Question: I was handed a code base for a screen with a UITableView with a bunch of sections. One thing I have to do is add a Segmented Control to switch some of the sections on and off, depending on the user's province.
I'd like to put the segmented control along the top of the screen, right under an existing header image. However, I'm at a loss as to how they got the image there in the first place. It seems to be "inside" the table view, but when I try to place my control there it rejects the drag.
Notice the view hierarchy in the following image. I've tried dragging into this part of the screen as well as the storyboard, but nothing seems to let me put it there.
I'm sure this is simply, but anyone know the trick?

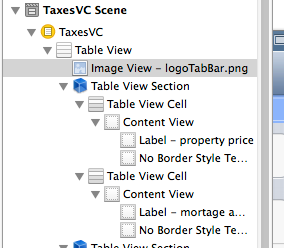
Answer: I tried dragging a segmented control to that position, and you're right, Xcode wouldn't let me do it. However, you drag a UIImageView or a UIView to that position. So the solution is to first drag a 'UIView' there, and then drag the segmented control into the 'UIView'.